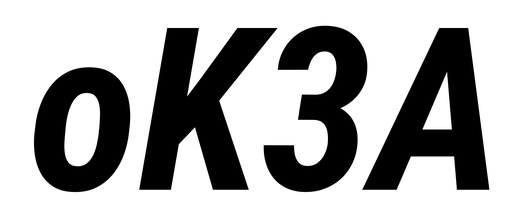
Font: Roboto-Italic_Condensed_Bold_Italic